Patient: sex F, age 72
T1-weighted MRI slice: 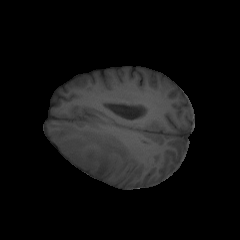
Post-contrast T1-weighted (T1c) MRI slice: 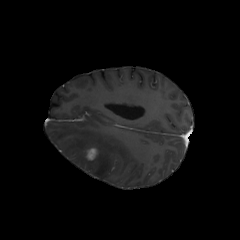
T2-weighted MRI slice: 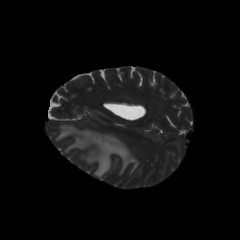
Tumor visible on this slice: yes
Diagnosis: Glioblastoma, IDH-wildtype
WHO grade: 4